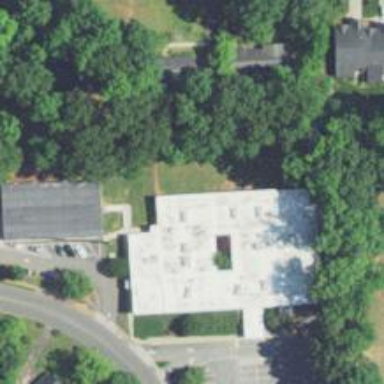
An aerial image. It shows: School.